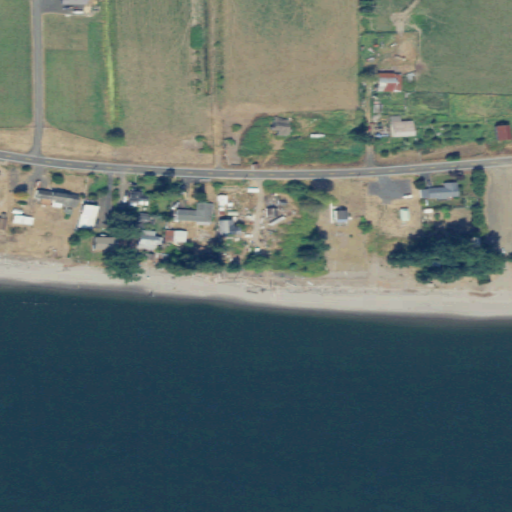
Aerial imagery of cape in Washington named Pancake Point containing open water, herbaceous wetlands, low intensity development, pasture, shrub, open development, medium intensity development, and barren land